Field crop: tomato
Growth stage: 1
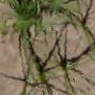
Species: cyperus